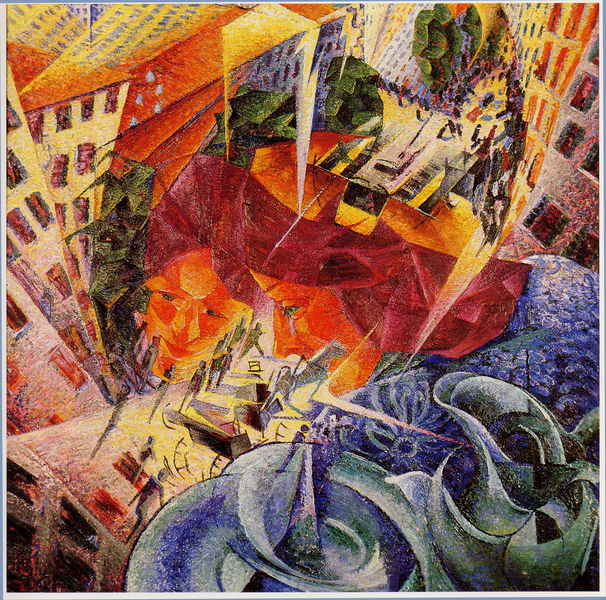
Titel: Visioni simultanee
Künstler: Umberto Boccioni
Standort: Wuppertal
Institution: Von der Heydt-Museum
Schlagwörter: baum, blau, feuer, kopf, wasser, bäume, gelb, grün, kubismus, menschen, mädchen, stadt, bewegung, blume, blumen, bunt, fenster, frau, grau, haar, kreide, köpfe, licht, mund, nase, orange, schwarz, strasse, stühle, tisch, weiss, zeichnung, dach, dame, haus, rot, expressionismus, leute, malerei, gesichter, architektur, augen, gesicht, mensch, bild, öl, häuser, haare, pflanzen, kinn, brunnen, rund, schnell, farbig, fassade, italien, perspektive, türen, moderne, backen, abstrakt, farben, modern, dächer, mauer, farbe, formen, lila, violett, schlucht, platz, bank, beleuchtung, angst, sturm, treppe, spitz, grun, surreal, sog, grossstadt, oben, lachen, futurismus, panzer, berlin, höhe, fenter, draufsicht, weinen, wirbel, acryl, form, waffen, waffe, dynamik, kreise, menschenmenge, grinsen, würfel, ecken, geometrisch, strudel, leid, spiralen, spirale, amorph, geschwindigkeit, rosetten, surrealistisch, fragmente, plätze, hochhaus, trubel, hochhäuser, bus, wolkenkratzer, boccioni, dam, farbi, color, häuserschluchten, b#ume, menschen fenster